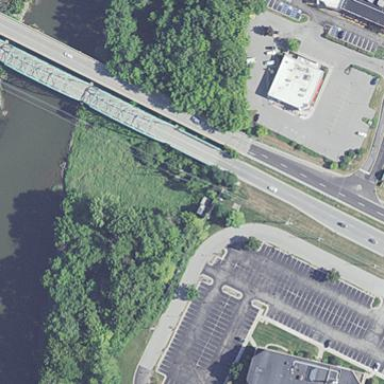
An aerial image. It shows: Man-made bridge.